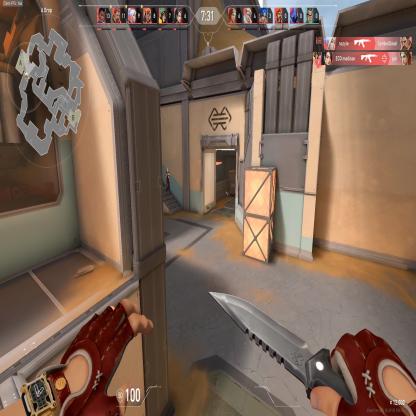
Label: enemy